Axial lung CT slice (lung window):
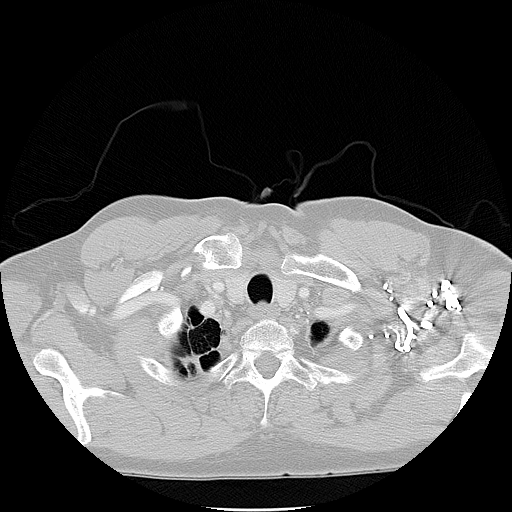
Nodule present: no